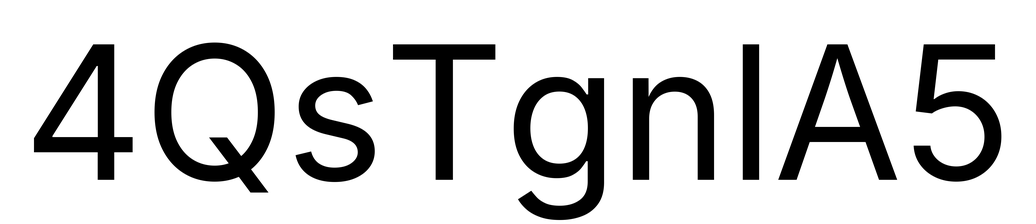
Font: Inter_Regular